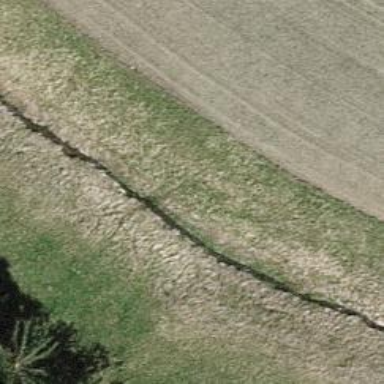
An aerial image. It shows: Ditch serving as waterway.